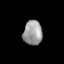
Tissue: lung
Cell type: T cells
Senescence score: 0.2359
Nuclear area (px): 461
Mean DAPI intensity: 153.332